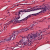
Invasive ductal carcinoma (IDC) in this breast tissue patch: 0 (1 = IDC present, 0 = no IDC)